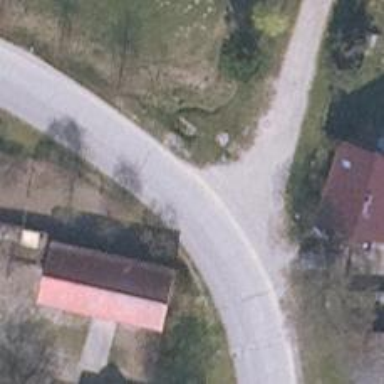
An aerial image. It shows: Residential road paved with concrete.